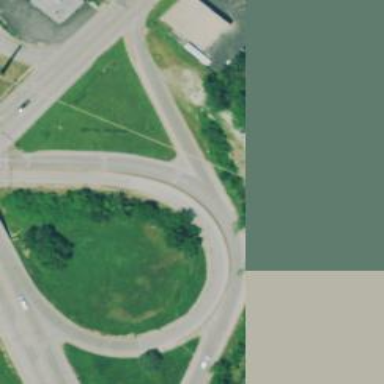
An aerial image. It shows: Motorway junction.